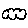
Label: cloud